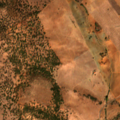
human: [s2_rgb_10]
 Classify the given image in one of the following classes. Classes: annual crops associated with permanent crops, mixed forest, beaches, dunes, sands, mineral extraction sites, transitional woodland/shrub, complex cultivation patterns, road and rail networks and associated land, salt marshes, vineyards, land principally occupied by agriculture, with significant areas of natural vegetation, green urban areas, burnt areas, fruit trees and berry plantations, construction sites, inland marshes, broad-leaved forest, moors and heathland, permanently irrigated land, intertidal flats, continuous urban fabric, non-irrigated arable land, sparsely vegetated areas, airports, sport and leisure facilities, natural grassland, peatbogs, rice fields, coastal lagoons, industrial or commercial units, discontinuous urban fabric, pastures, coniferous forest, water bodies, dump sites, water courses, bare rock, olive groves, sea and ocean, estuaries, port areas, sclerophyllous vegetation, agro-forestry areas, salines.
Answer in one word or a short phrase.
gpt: non-irrigated arable land, olive groves, agro-forestry areas